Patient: sex F, age 33
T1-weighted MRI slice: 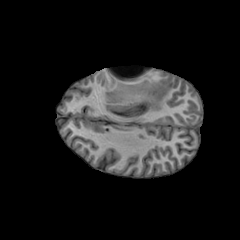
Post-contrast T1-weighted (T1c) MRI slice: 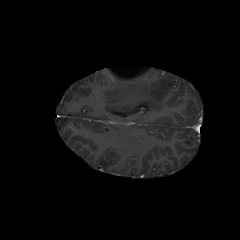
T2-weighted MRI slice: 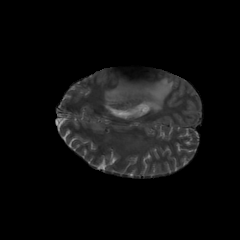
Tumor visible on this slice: yes
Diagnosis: Glioblastoma, IDH-wildtype
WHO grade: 4